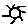
Label: sun